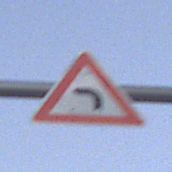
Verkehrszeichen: KurveLinks
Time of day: SunriseSunset
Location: Outdoor (RoadRail)
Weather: PartlyCloudy
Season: NotSpecified
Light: Natural